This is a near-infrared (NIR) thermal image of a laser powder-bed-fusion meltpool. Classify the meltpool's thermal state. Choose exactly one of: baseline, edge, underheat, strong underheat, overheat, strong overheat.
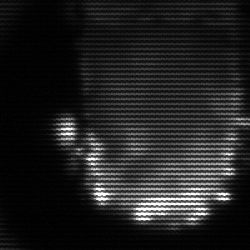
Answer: baseline